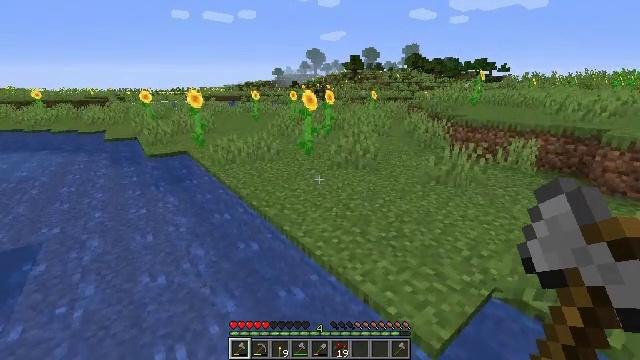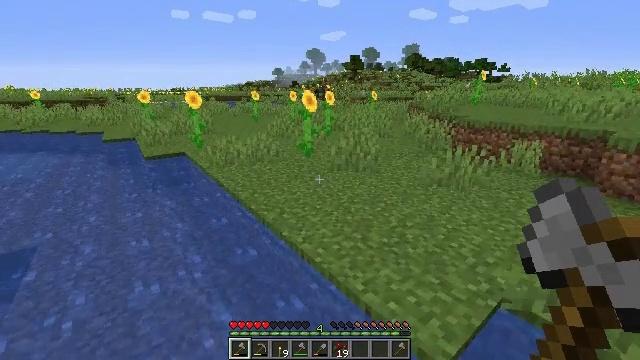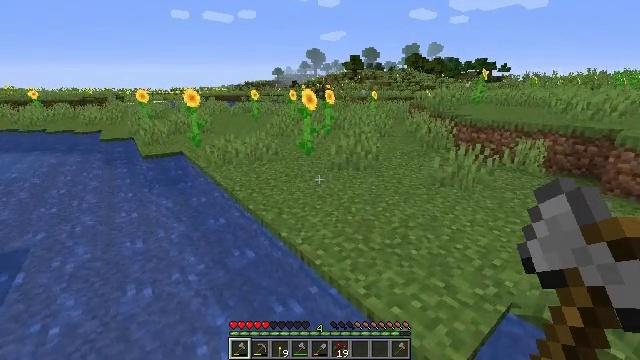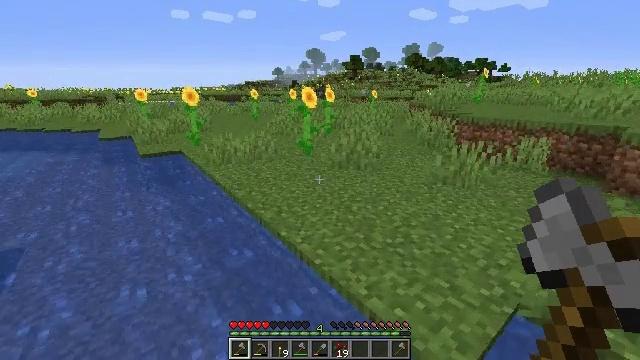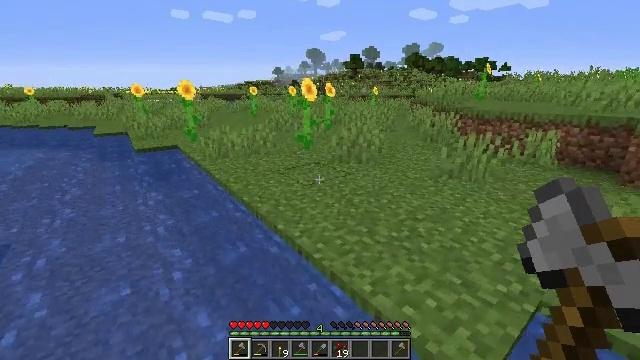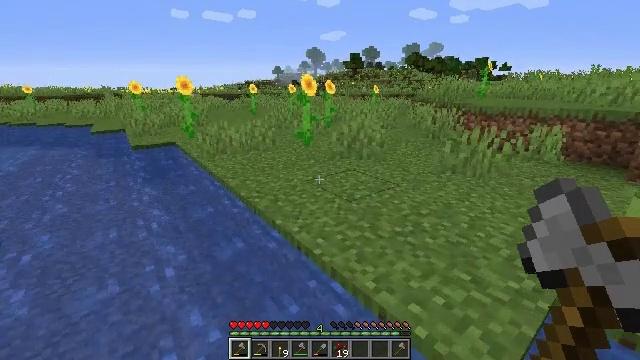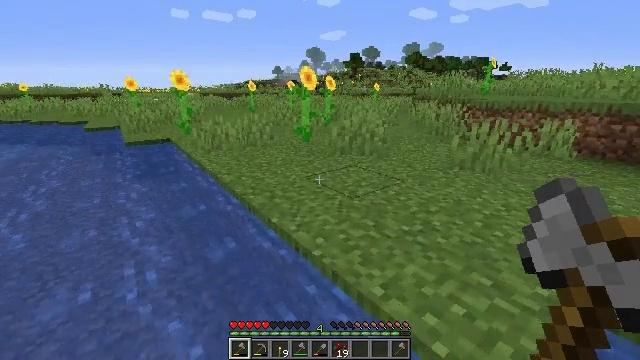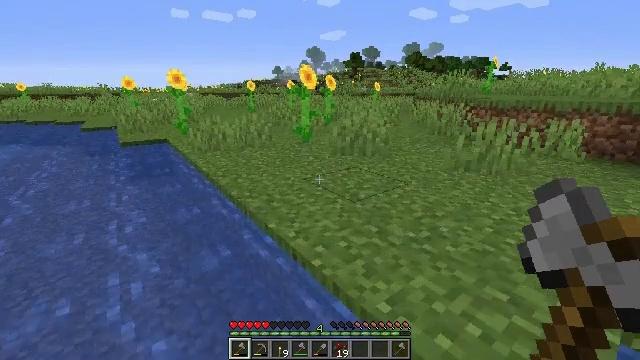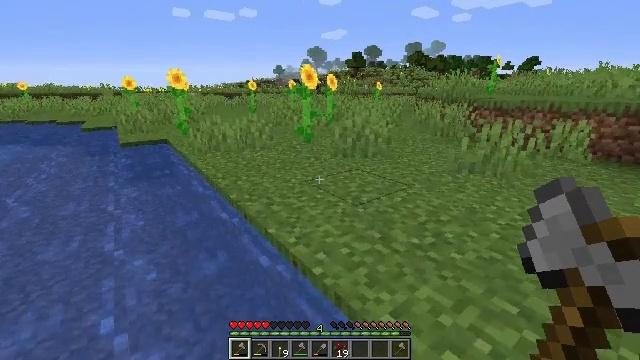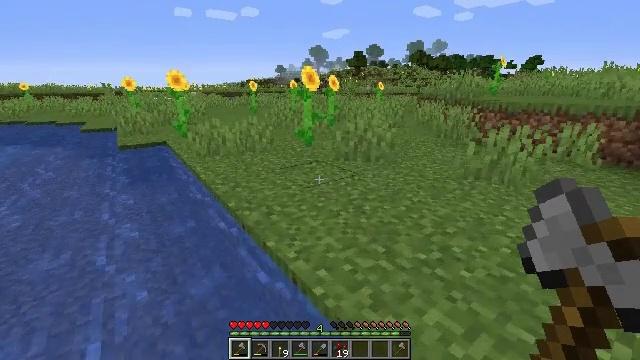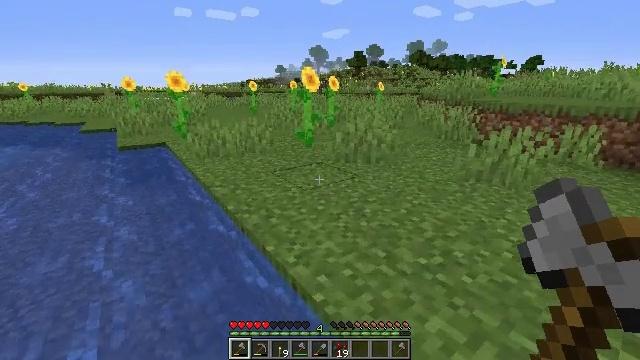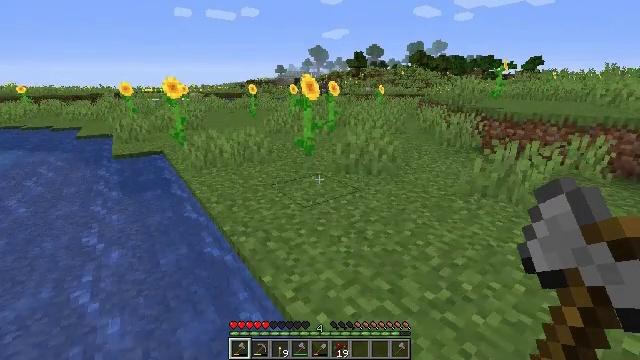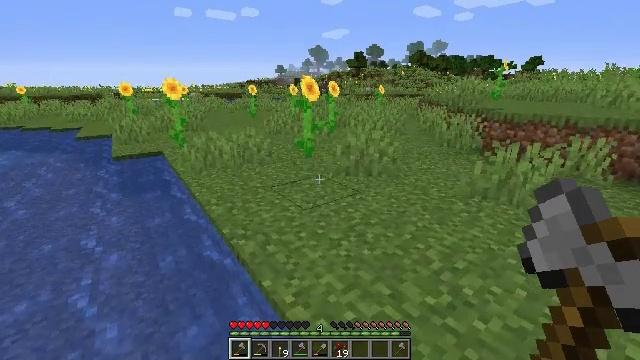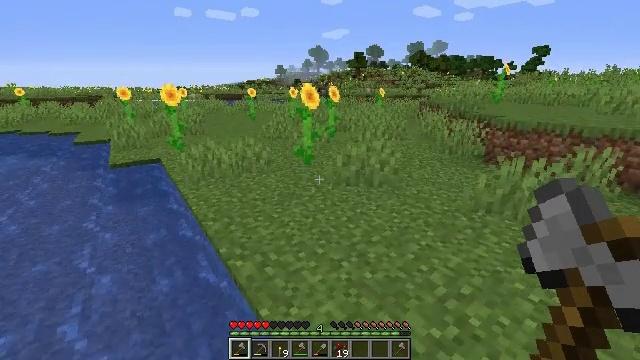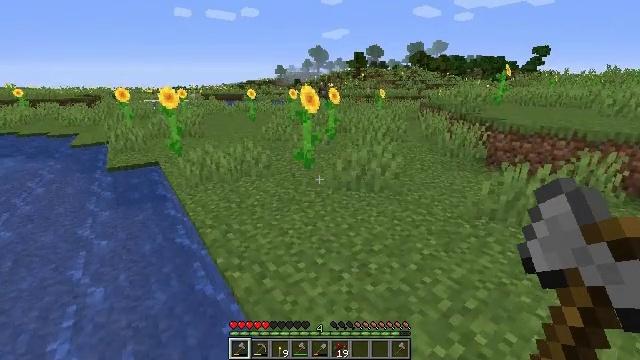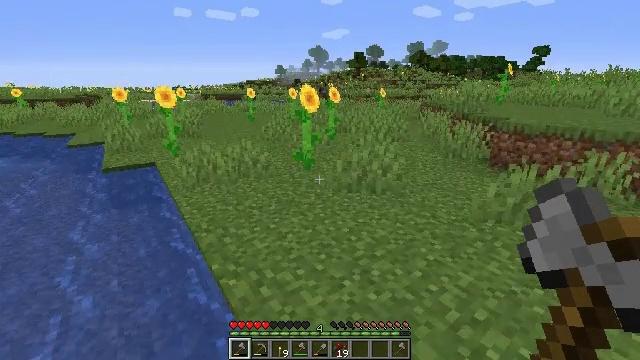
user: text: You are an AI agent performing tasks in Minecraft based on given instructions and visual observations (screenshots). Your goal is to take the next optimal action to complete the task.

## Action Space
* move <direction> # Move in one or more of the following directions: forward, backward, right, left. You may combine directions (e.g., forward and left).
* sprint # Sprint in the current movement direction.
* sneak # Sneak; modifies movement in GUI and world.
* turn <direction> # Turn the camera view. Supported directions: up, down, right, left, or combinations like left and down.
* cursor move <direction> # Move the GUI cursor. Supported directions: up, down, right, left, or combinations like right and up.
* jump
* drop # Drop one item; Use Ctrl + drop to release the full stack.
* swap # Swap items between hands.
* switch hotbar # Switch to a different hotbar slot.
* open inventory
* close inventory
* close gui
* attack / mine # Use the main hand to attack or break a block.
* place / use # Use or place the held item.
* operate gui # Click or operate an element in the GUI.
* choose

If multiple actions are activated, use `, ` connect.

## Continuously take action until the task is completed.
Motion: motion action
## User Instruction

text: Attack the sunflower to harvest it.
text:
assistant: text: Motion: move forward, jump
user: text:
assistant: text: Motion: move forward, jump
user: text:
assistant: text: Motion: move forward, jump
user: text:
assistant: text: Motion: move forward, jump
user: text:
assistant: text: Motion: move forward, jump
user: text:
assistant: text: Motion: move forward, jump
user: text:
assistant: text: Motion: move forward, jump
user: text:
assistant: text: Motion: move forward, jump
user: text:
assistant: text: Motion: move forward, jump
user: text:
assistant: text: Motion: move forward, jump
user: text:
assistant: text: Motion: move forward, jump
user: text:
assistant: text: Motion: move forward, jump
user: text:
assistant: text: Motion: move forward, jump
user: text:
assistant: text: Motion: move forward, jump
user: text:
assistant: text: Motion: move forward, jump
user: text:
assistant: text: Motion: move forward, jump
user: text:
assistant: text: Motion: move forward, jump
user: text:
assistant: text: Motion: move forward, jump
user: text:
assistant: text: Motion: move forward, jump
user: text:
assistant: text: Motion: move forward, jump
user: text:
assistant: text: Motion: move forward, jump
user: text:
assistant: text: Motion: move forward, jump
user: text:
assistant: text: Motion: move forward, jump
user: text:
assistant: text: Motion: move forward, jump
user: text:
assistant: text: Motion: move forward, jump
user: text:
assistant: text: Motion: move forward
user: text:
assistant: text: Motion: no_op
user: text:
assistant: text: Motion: no_op
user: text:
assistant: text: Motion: turn right
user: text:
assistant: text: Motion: turn right and up